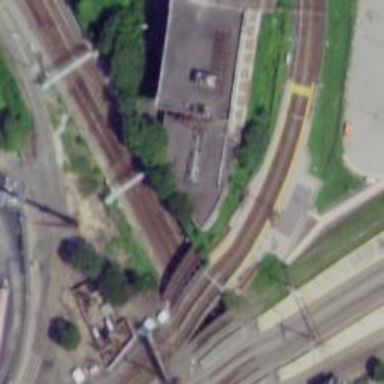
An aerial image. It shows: Railway with electrified contact lines.